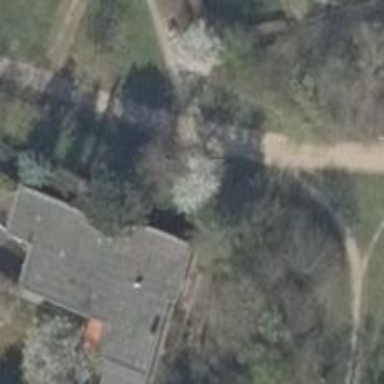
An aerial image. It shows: Compacted path road.